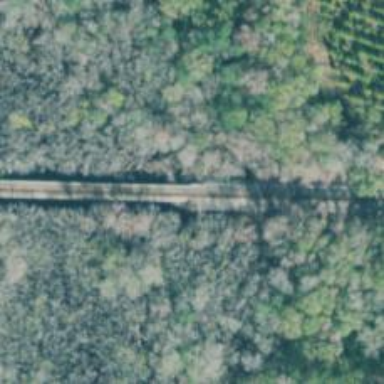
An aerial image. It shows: Bridge over railway line.